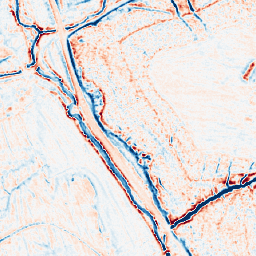
Category: multiscale
Decomposition family: dog_multiscale
Decomposition parameters: sigma_ratio: 1.4
n_scales: 4
base_sigma: 0.5
Upsampling method: nearest
Upsampling parameters: scale: 2
Upsampling scale: 2